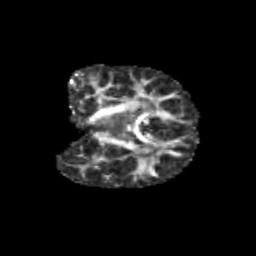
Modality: FA
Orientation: coronal
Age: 10
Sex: male
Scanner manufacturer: siemens
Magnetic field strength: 3 T
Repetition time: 3.8 s
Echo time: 0.07 s